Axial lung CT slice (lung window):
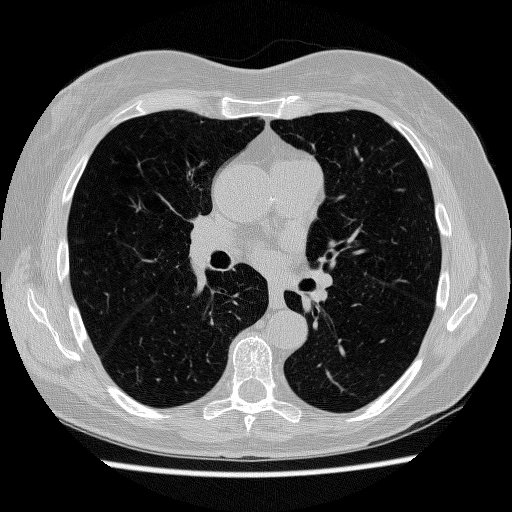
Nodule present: no